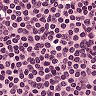
Metastatic tissue present: no